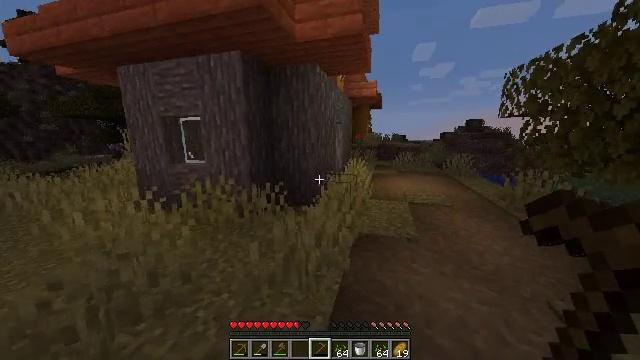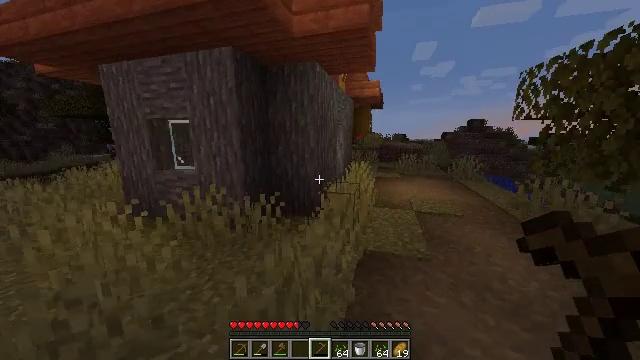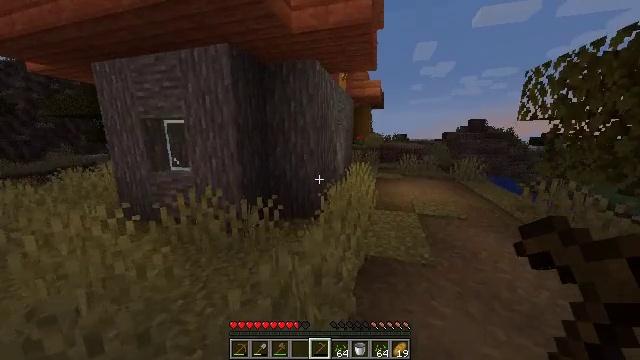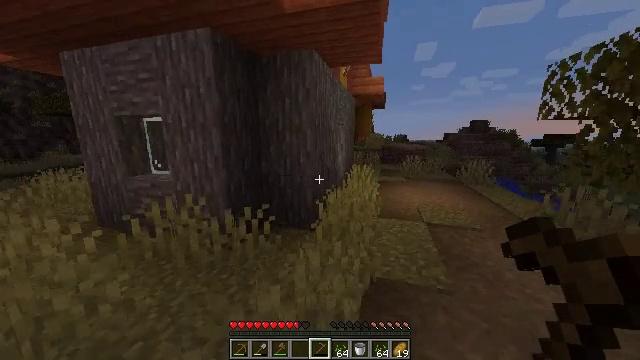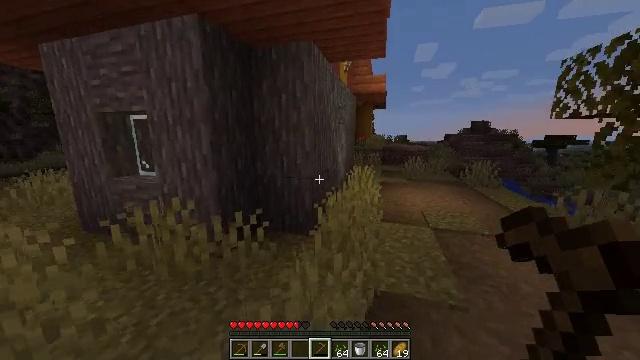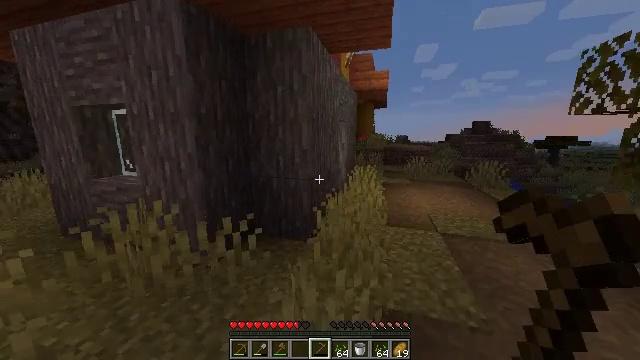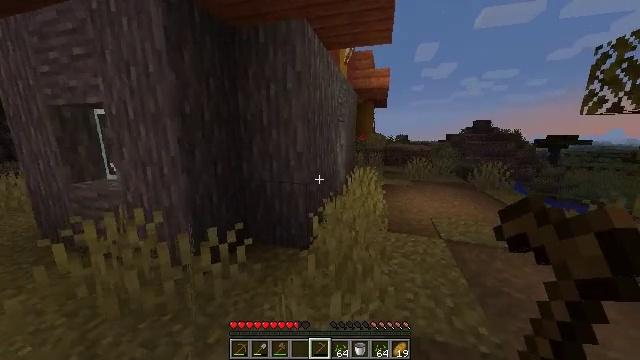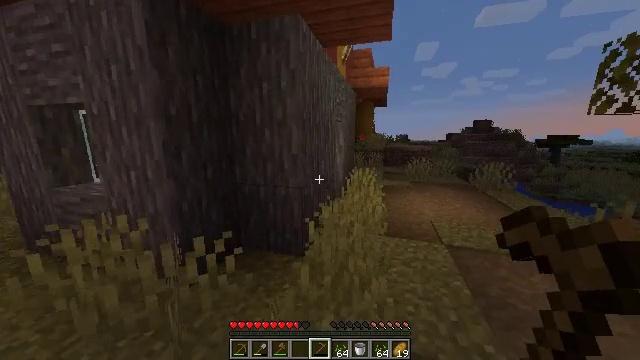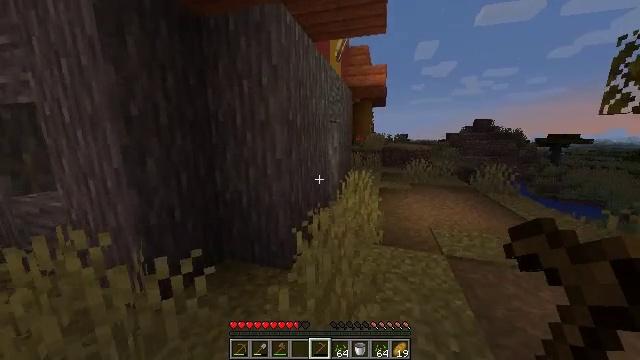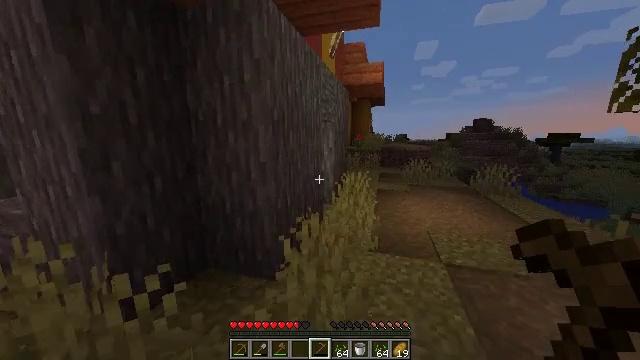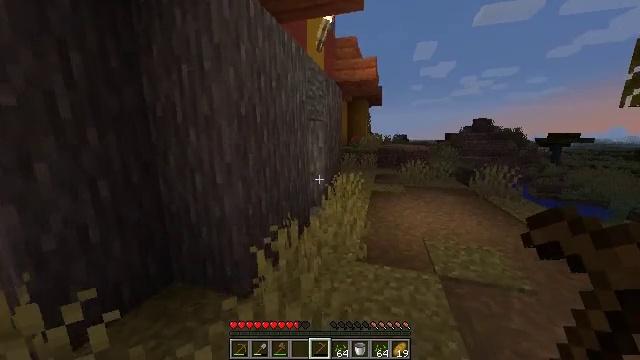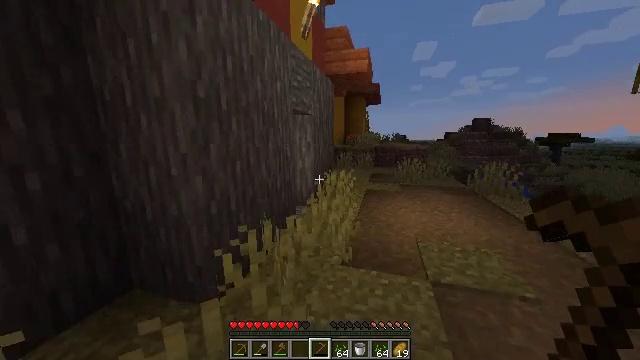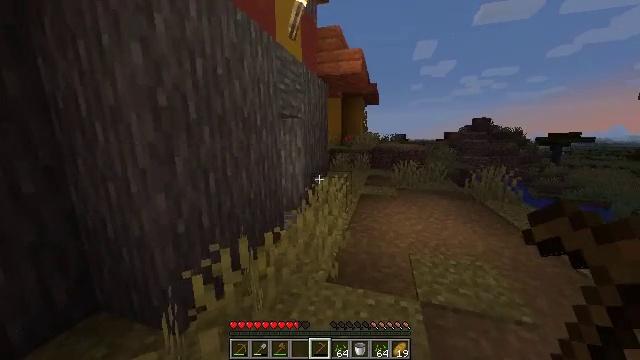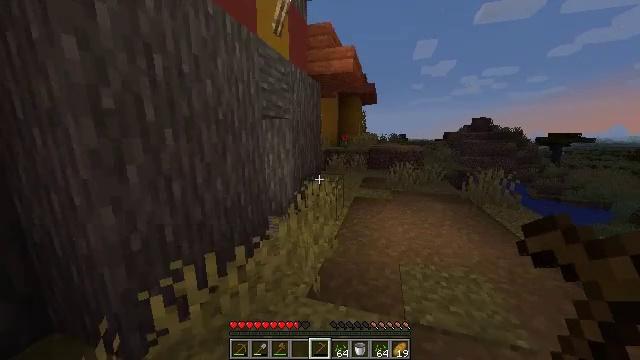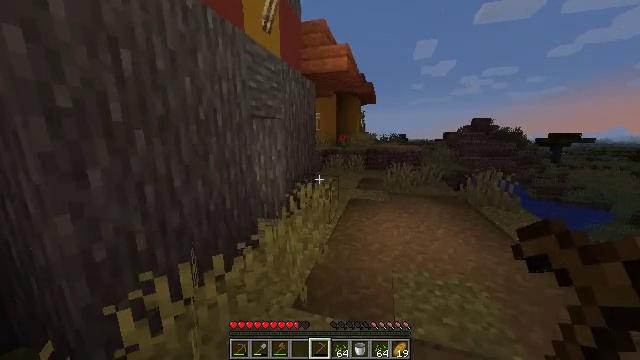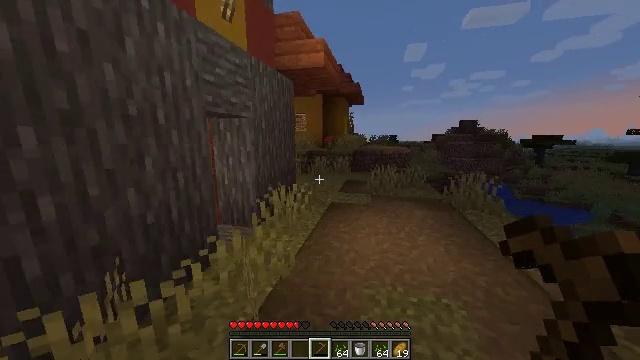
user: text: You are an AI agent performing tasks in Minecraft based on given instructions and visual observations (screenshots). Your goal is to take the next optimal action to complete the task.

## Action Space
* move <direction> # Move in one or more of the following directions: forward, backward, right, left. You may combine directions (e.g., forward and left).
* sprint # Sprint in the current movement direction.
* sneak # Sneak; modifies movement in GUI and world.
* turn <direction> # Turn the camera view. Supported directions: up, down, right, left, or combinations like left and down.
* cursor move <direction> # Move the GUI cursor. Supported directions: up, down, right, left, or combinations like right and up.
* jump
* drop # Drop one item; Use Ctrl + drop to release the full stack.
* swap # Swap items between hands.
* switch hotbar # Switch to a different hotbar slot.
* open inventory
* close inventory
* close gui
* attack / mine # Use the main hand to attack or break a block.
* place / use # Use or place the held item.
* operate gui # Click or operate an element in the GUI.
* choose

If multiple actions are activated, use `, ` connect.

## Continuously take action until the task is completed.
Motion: motion action
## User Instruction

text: Attack the orange bed to pick it up.
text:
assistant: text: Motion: move forward, sprint
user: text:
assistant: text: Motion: move forward, sprint
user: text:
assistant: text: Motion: move forward, sprint
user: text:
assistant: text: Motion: move forward, sprint
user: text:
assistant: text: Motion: move forward, sprint
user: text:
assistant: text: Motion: move forward and move right, sprint
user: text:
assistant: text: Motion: move forward and move right, sprint
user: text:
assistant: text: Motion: move forward and move right, sprint
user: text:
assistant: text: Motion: move forward and move right, sprint
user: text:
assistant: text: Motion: move forward and move right, sprint
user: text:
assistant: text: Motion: move forward and move right, sprint
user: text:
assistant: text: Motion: move forward and move right, sprint
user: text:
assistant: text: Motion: move forward and move right, sprint
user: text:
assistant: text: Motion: move forward and move right, sprint
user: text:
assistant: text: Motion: move forward and move right, sprint, turn right
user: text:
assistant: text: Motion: move forward, sprint, turn right
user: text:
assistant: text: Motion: move forward, sprint, turn right
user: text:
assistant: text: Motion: move forward, sprint
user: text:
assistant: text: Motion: move forward, sprint, jump
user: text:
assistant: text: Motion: move forward, sprint, jump
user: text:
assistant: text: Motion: move forward, sprint, jump
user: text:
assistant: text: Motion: move forward, sprint, turn right, jump
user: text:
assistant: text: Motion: move forward, sprint, turn right
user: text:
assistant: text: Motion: move forward, sprint, turn right
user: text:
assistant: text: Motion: move forward, sprint, turn right
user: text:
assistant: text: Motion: move forward, sprint
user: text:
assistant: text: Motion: move forward, sprint
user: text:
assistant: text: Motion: move forward, sprint
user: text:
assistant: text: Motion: move forward, sprint
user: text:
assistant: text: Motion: move forward, sprint